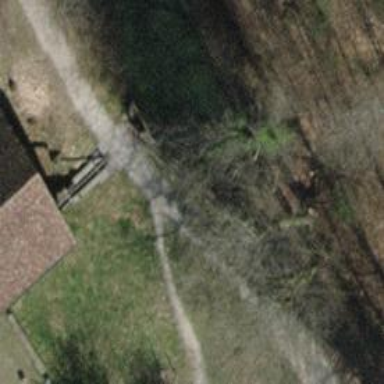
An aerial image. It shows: Culvert underpass for canal.